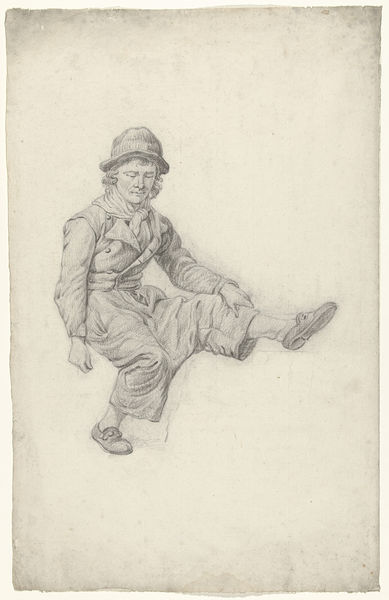
Titel: Zittende man met gestrekt been, naar rechts
Standort: Amsterdam
Institution: Rijksmuseum
Schlagwörter: hands, hat, white, bench, black, grey, hair, nose, old, portrait, robe, sitting, hand, sad, man, young, boy, eyes, male, suit, drawing, coat, mouth, scarf, sketch, cravat, jacket, movement, step, small, human, mann, contemplation, pants, shoe, shoes, study, thinking, pencil, hut, slippers, papier, pant, blank, balance, dance, dancing, standing, durer, zeichnung, short, leg, looking down, tanz, bleistift, leap, thumb, vintage, overalls, downcast, jacke, illustrated, pencil sketch, hant, double breasted, downward, 1400, shues, ezes, leg up, leg down, man in hat